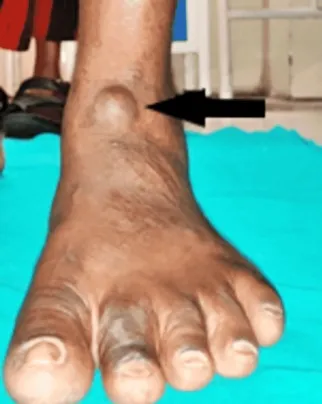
Clinical images of the tumor over the extensor aspect of the left ankle. Anterior aspect.
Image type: radiology (ct)